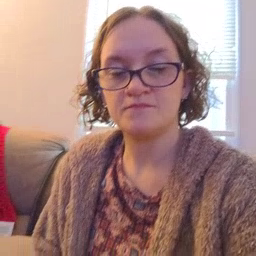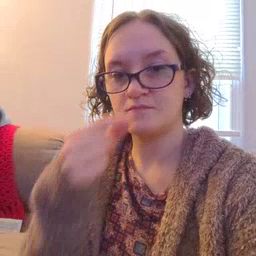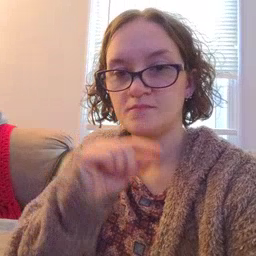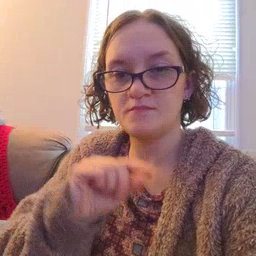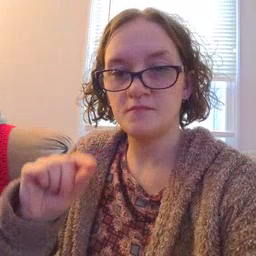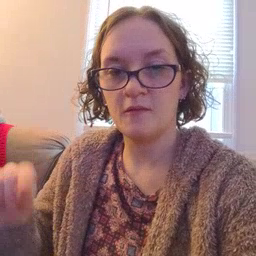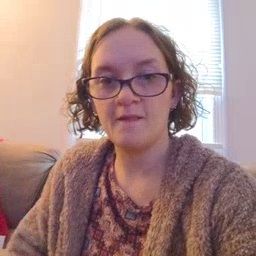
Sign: pencil